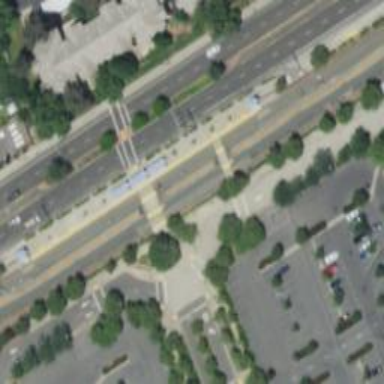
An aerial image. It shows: Busway road.